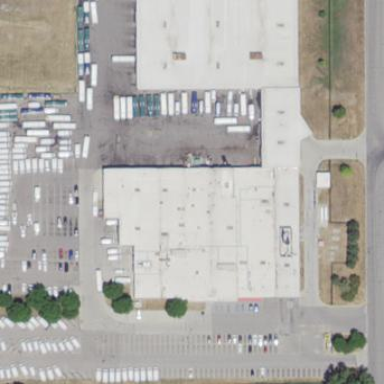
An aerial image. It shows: Bus depot.